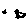
Label: bird